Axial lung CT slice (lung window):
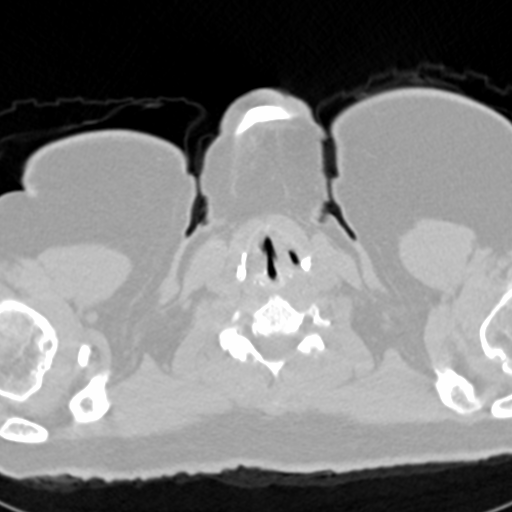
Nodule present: no